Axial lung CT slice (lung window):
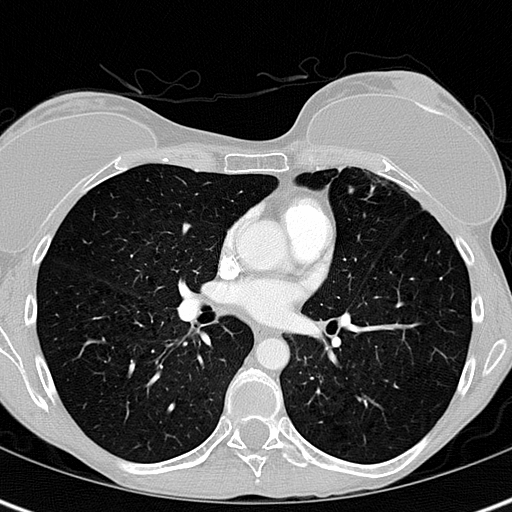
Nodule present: no